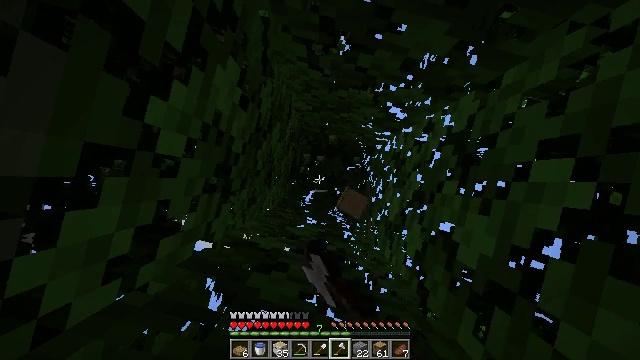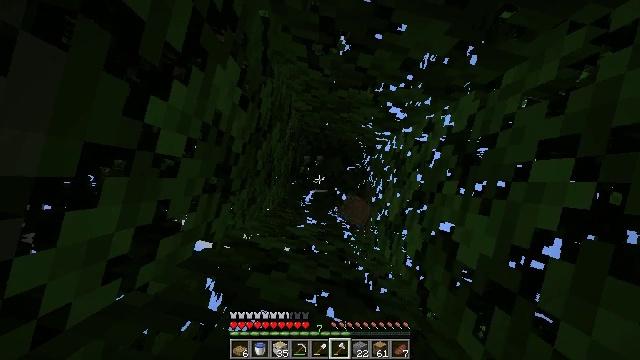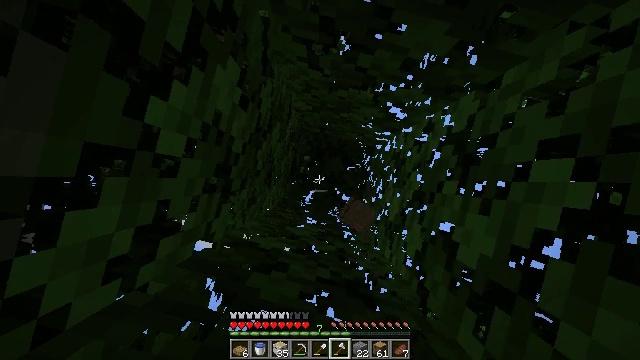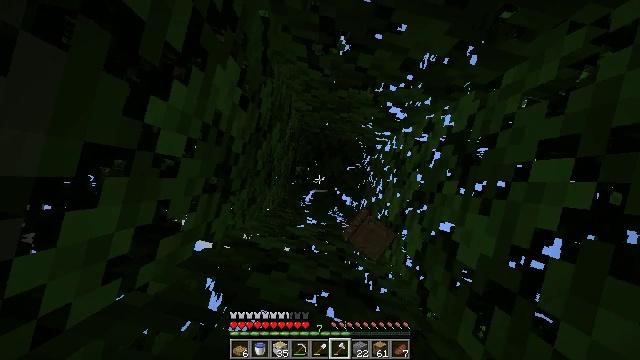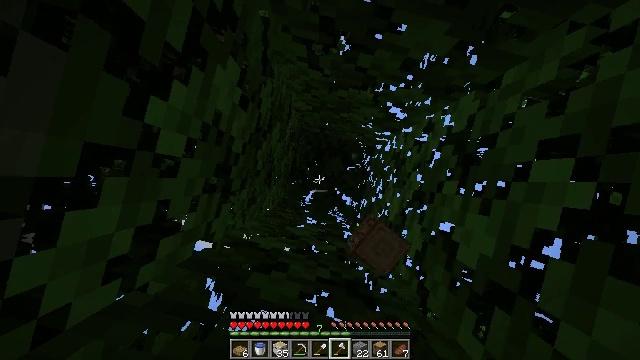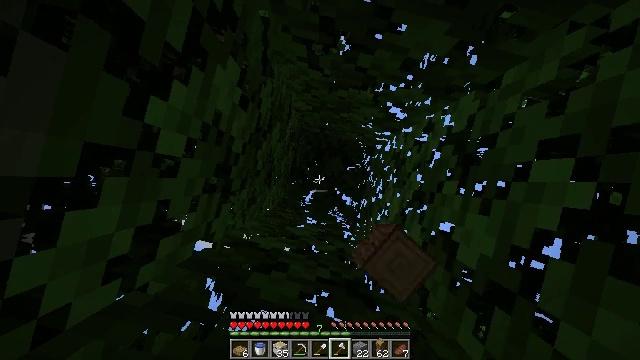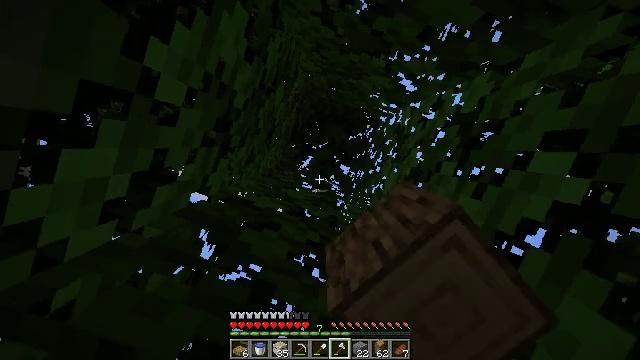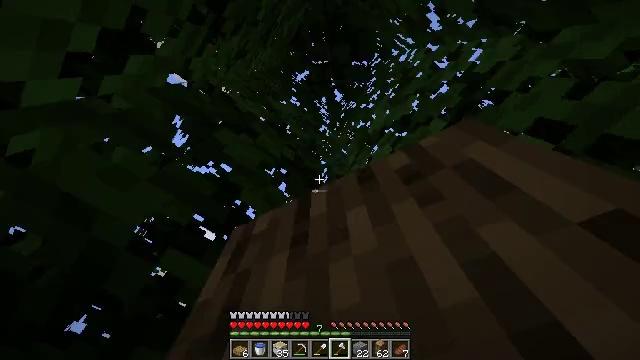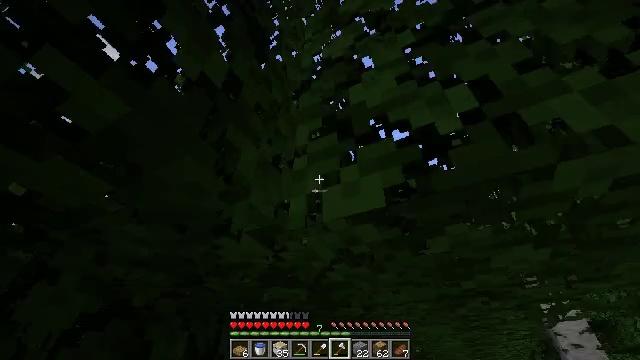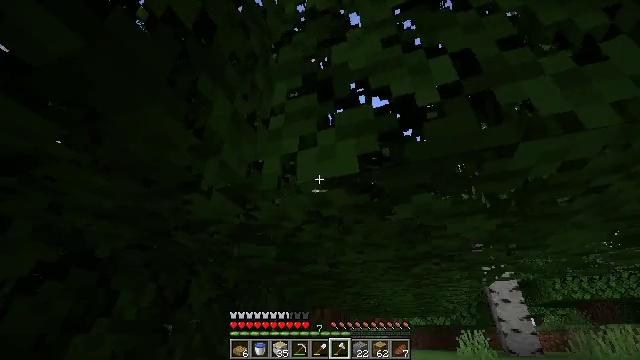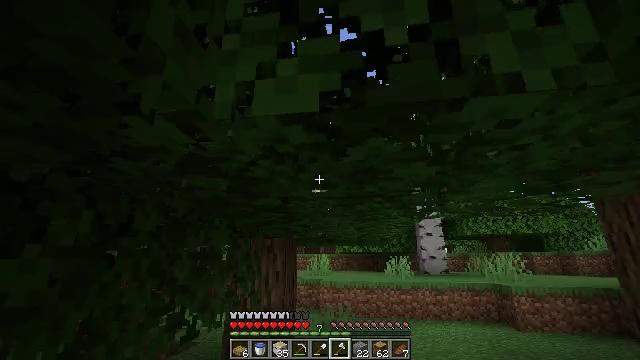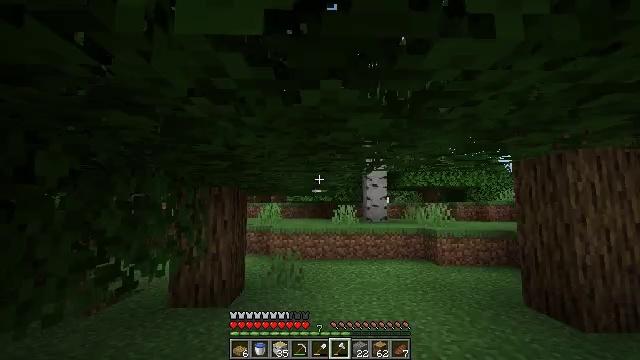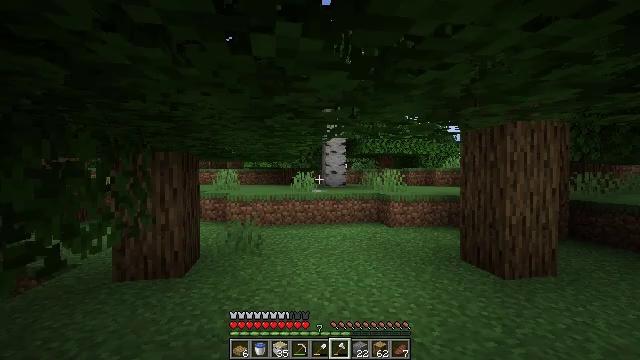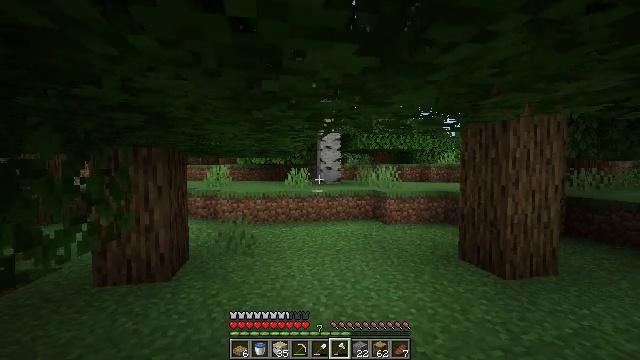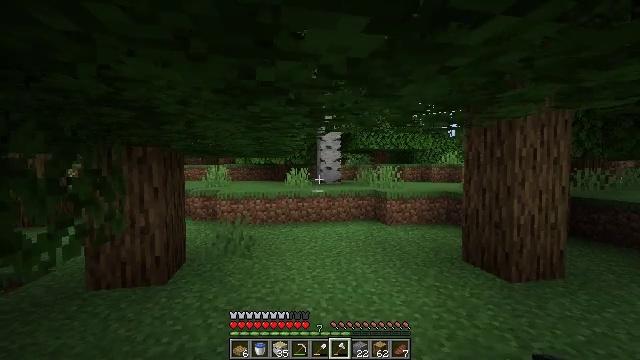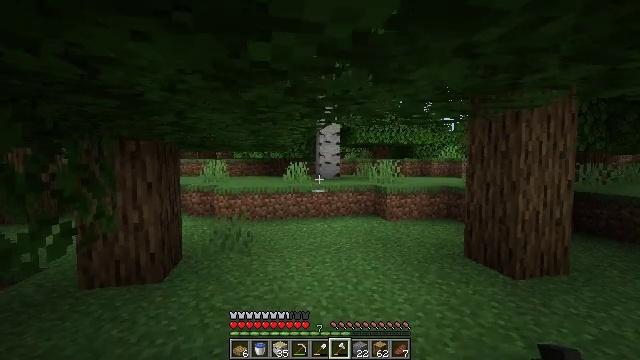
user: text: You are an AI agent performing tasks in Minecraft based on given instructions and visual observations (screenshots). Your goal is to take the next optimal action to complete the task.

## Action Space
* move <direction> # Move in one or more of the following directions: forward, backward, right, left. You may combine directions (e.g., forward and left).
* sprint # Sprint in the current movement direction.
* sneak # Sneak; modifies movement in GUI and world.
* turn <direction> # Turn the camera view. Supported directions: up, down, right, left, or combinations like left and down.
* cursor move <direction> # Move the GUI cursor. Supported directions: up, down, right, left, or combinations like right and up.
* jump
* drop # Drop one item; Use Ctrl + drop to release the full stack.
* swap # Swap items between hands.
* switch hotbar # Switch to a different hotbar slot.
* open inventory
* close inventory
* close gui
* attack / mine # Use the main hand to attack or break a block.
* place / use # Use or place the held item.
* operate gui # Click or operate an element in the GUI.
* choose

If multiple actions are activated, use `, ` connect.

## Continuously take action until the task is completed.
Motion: motion action
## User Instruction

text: Mine the oak log.
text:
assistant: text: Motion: no_op
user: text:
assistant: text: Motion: no_op
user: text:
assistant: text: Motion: no_op
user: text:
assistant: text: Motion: no_op
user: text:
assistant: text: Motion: no_op
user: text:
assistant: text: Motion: turn right and down
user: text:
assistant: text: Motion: turn right and down
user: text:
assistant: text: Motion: turn right and down
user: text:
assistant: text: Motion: turn right and down
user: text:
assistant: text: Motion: turn right and down
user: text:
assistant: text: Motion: move forward, turn right and down
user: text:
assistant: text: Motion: move forward, turn right and down
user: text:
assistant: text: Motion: move forward, turn right
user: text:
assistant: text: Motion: no_op
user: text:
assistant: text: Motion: move forward, turn down
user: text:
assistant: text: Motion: move forward, turn down
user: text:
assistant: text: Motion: move forward, turn down
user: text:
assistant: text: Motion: move forward
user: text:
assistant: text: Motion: move forward, turn left
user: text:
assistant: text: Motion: move forward, turn left
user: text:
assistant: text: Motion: move forward, turn left and down
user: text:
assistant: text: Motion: move forward
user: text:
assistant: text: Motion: move forward and move right
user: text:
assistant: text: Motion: move forward and move right, turn left and down
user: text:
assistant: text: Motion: move forward and move right, turn left and down
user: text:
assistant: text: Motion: move forward and move right, turn left and down
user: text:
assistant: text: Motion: move forward and move right, turn left
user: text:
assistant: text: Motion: move forward, turn left
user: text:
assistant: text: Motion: turn left, attack / mine
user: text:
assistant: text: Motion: attack / mine